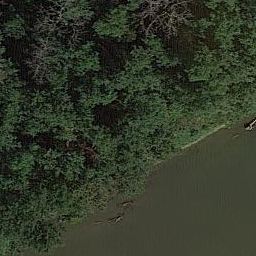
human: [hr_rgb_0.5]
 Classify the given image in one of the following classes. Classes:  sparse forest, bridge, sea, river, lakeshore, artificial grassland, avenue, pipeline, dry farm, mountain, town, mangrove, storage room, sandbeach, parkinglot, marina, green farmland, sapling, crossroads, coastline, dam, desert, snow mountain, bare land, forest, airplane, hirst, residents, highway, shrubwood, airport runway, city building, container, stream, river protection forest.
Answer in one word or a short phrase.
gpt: river protection forest